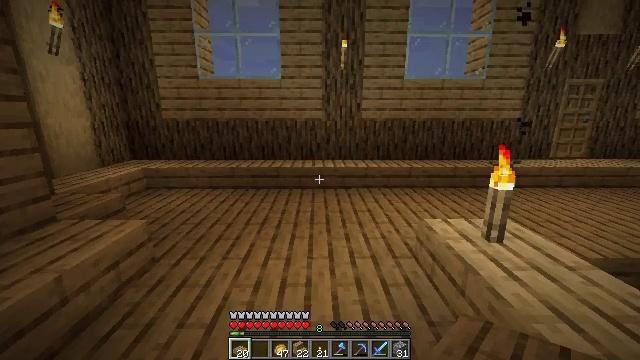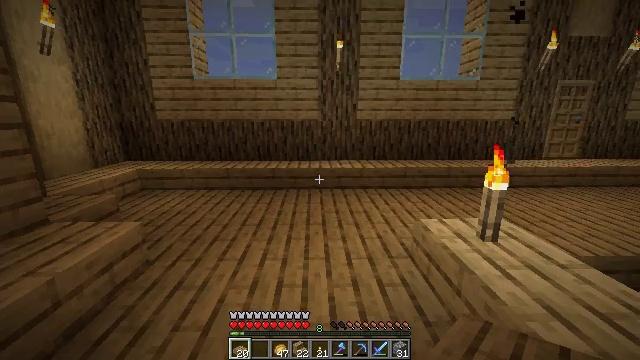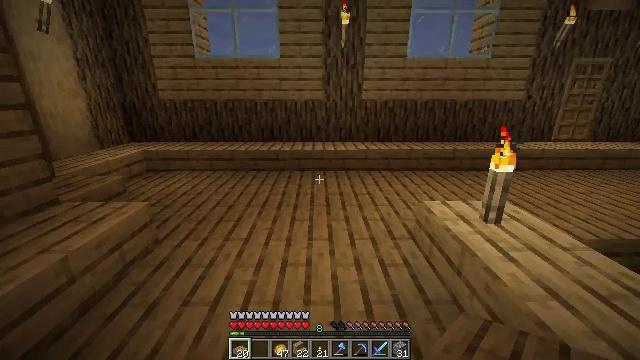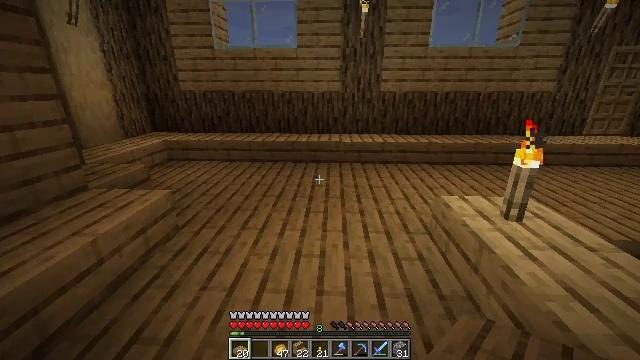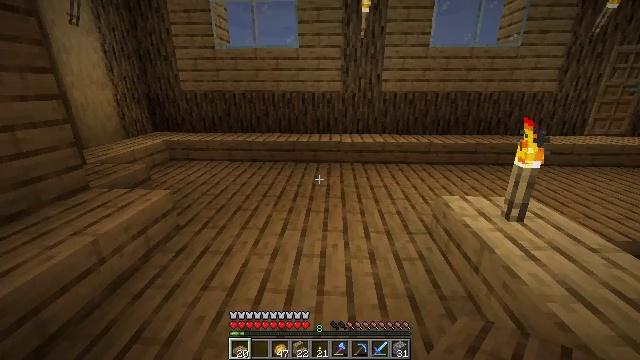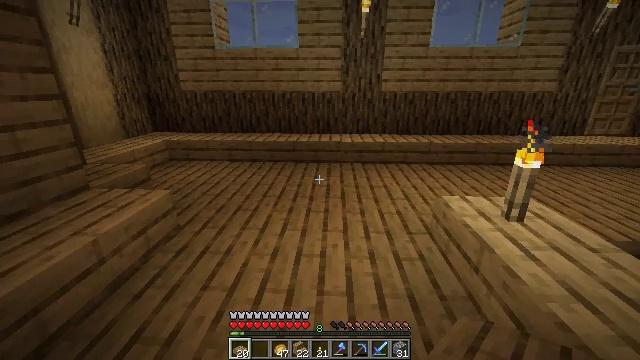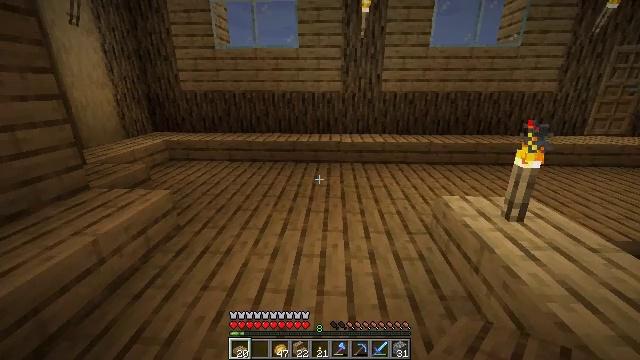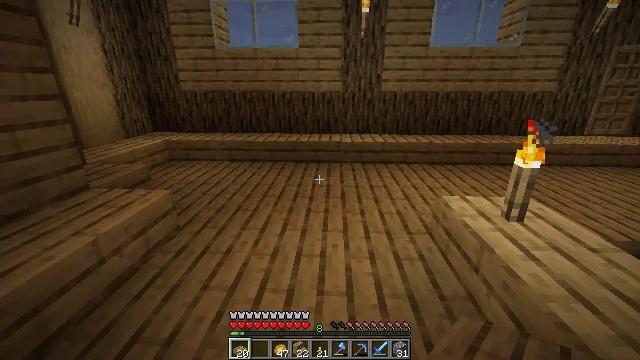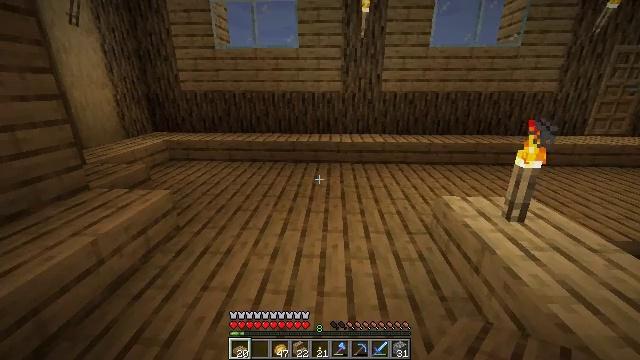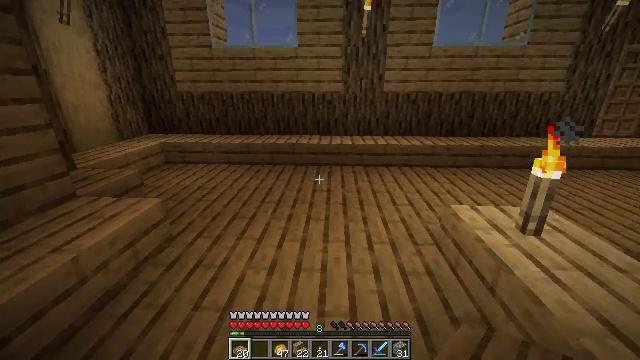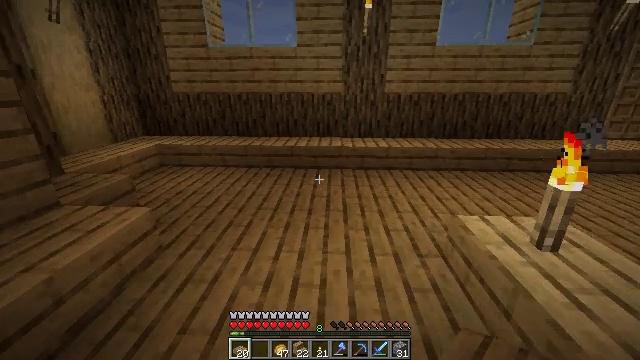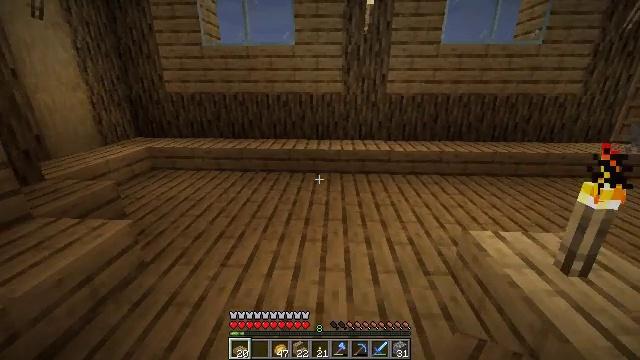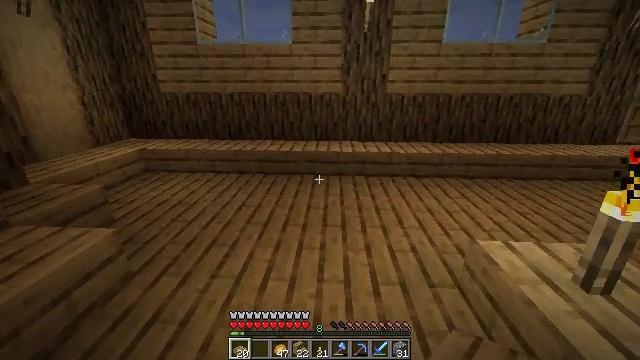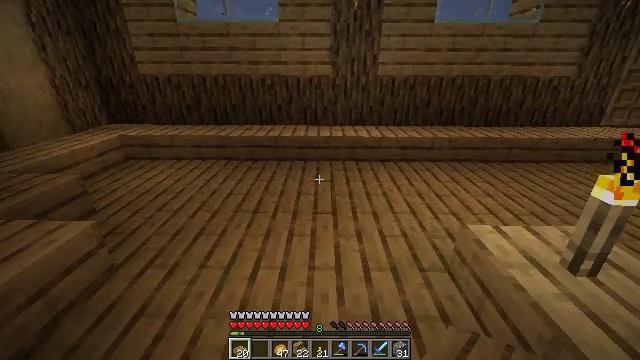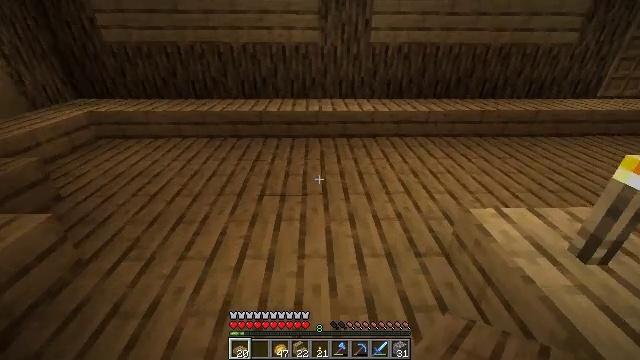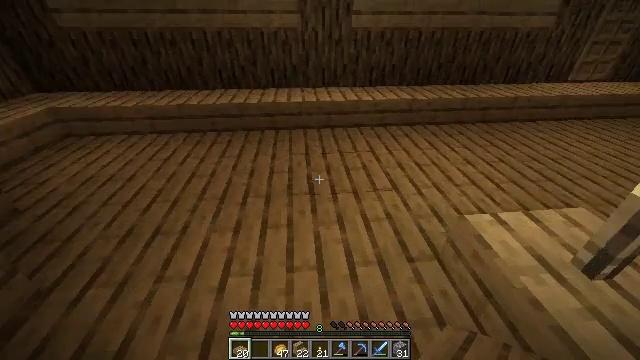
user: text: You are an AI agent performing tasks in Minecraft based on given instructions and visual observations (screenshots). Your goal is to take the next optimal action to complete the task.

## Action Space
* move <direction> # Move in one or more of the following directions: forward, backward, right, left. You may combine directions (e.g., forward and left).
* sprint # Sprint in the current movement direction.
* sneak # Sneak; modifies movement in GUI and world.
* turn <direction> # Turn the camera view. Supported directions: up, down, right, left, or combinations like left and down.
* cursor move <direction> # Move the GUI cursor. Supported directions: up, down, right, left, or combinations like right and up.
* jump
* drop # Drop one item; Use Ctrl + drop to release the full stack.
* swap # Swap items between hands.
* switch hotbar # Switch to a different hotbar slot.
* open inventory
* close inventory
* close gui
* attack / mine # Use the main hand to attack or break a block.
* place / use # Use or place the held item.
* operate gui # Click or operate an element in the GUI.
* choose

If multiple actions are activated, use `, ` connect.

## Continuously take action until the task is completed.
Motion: motion action
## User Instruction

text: Get iron bars through the crafting table.
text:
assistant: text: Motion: no_op
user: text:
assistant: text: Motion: turn down
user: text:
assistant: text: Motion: turn left and down
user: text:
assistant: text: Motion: no_op
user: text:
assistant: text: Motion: no_op
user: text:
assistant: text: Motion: no_op
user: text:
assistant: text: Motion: no_op
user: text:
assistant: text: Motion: move forward
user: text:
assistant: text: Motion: move forward
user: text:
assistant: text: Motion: move forward
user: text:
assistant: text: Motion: move forward
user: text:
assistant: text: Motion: move forward
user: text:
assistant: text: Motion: move forward, turn right and down
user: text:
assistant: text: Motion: move forward, sprint, turn right and down
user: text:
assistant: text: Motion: move forward, sprint, turn right and down
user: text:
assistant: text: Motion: move forward, sprint, turn right and down
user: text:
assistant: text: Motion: move forward, sprint, turn right and down
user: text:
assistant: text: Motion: move forward, turn right
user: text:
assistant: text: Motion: move forward, sprint, turn right
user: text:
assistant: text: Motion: move forward, sprint, turn right
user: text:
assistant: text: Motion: move forward, sprint, turn right
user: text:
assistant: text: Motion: move forward, sprint, turn right and up
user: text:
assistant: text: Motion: move forward, turn right and up
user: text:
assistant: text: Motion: move forward, turn right
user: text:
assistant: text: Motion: move forward, turn right
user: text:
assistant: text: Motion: move forward, turn right and up, jump
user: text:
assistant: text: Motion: move forward, turn right and up, jump
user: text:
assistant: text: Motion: move forward, turn right and up, jump
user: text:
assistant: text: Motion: move forward, turn right and up, jump
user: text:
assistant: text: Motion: move forward, turn right, jump